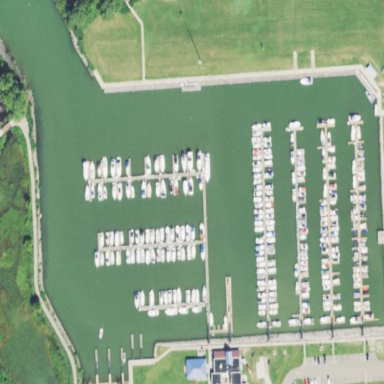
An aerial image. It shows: Marina on leisure land.